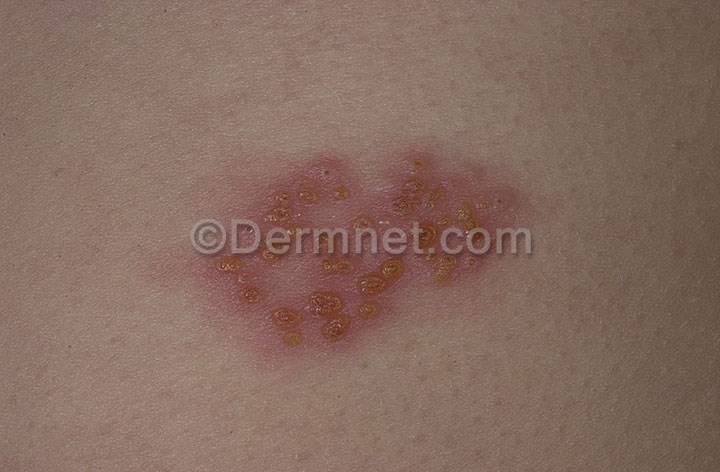
Disease: Warts Molluscum and other Viral Infections